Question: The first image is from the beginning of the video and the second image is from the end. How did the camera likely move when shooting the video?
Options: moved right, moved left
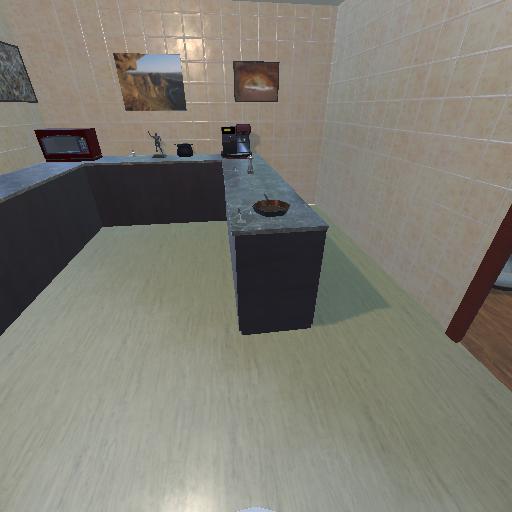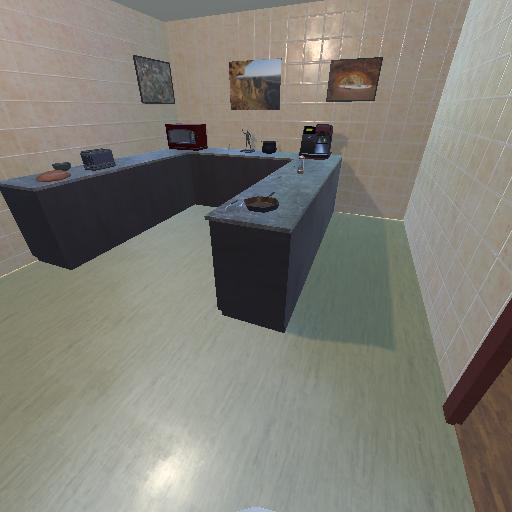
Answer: moved right